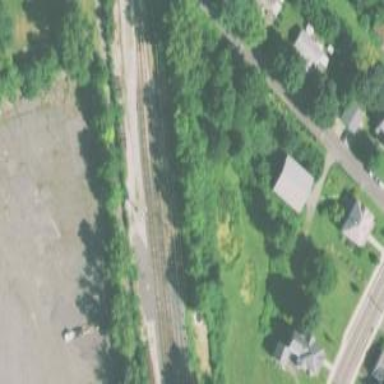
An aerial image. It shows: Railway signal.